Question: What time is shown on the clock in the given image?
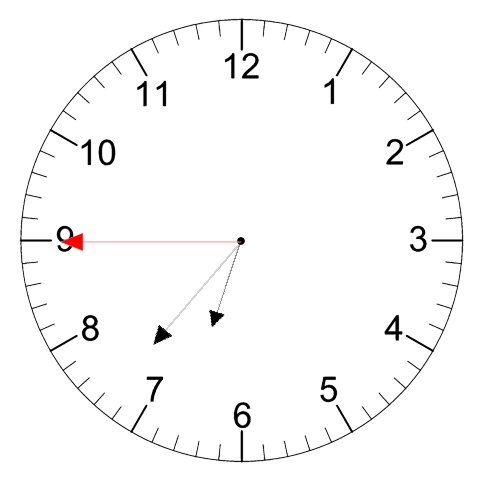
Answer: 06:36:45